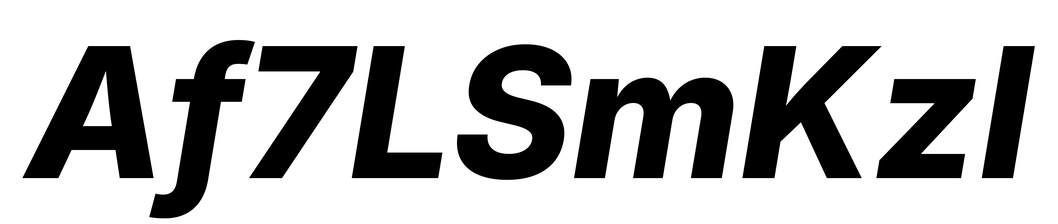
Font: Inter-Italic_ExtraBold_Italic